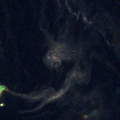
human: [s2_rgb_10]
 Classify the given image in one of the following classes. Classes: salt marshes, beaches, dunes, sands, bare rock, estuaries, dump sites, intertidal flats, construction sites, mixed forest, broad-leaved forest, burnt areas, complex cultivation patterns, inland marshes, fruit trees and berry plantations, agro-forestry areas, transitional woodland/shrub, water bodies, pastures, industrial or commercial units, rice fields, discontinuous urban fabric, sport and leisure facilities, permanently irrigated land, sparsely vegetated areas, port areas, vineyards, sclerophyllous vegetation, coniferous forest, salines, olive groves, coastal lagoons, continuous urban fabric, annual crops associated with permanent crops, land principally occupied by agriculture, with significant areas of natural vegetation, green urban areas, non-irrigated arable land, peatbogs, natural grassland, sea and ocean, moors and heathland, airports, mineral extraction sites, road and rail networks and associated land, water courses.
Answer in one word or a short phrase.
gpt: mixed forest, water bodies